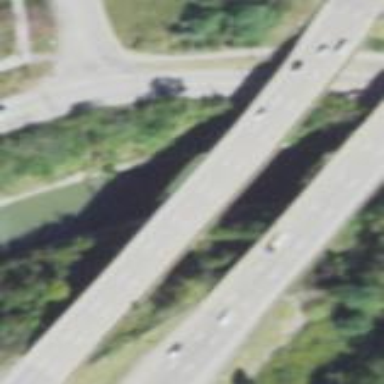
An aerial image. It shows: Man-made bridge.